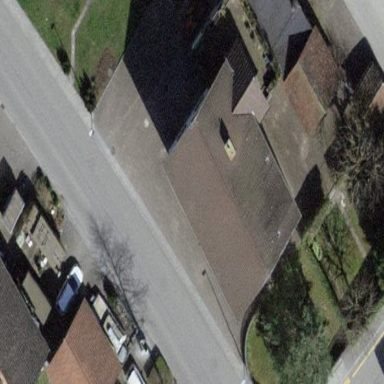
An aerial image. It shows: Building with tiled roof.